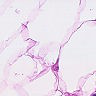
Metastatic tissue present: no